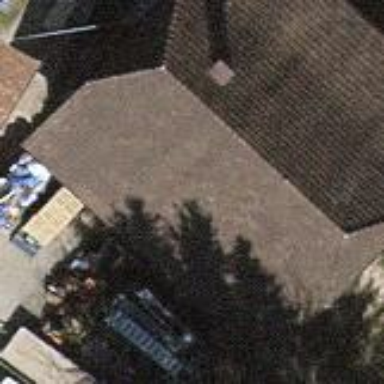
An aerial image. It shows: Building with half-hipped red roof and brown exterior.